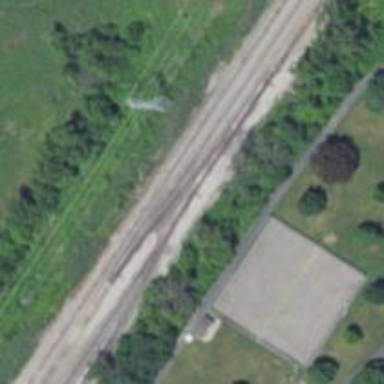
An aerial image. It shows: Railway siding for service.